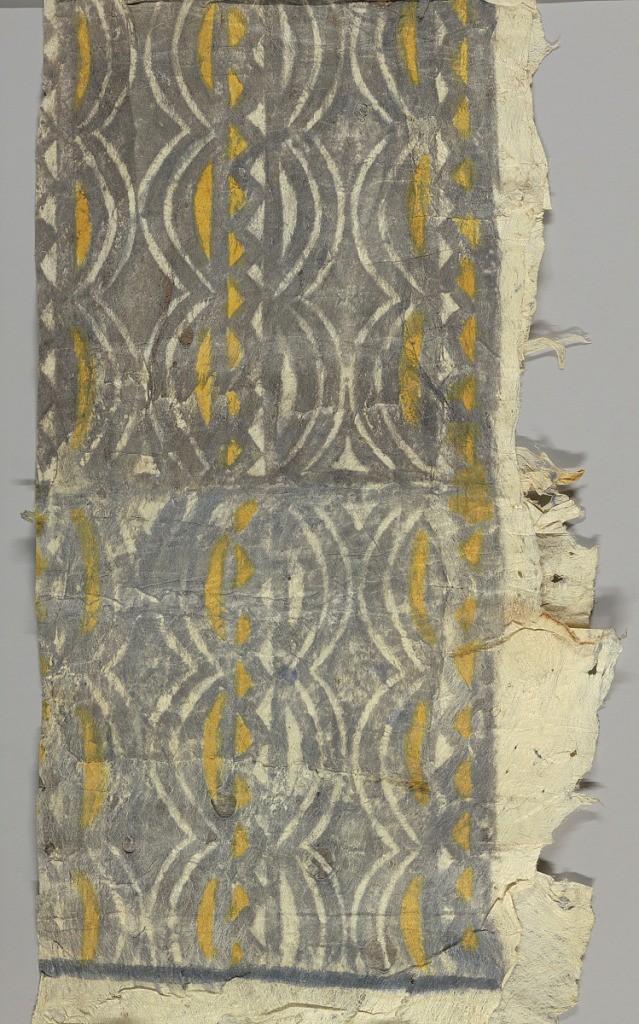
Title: Tapa cloth
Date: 19th century
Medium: bark (bronssetia) Technique: printed
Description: Two thicknesses of bark cloth, white, printed in grey and yellow in lozenge and zigzag pattern.